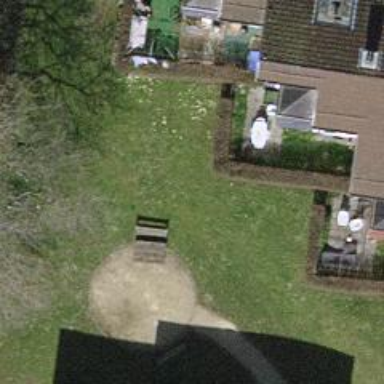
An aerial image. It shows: Playground area for leisure activities on the land.